Here is the wavelet time-frequency representation (scalogram) of a rolling-element bearing's vibration measurement. Classify the bearing condition as one of: normal, inner_race, outer_race, ball.
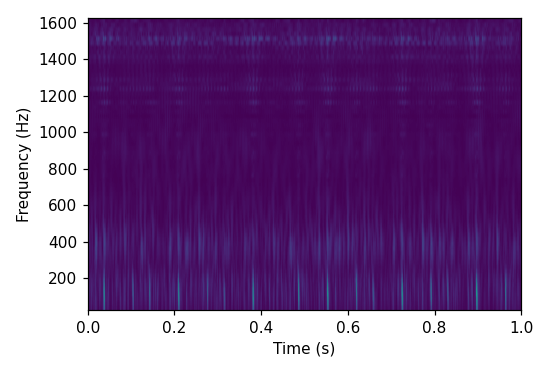
Answer: outer_race